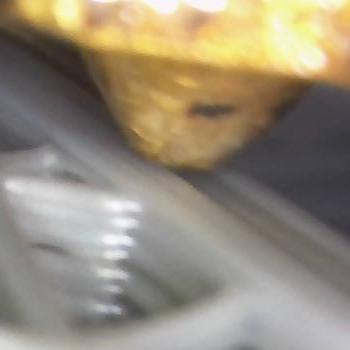
Flow rate: 78%